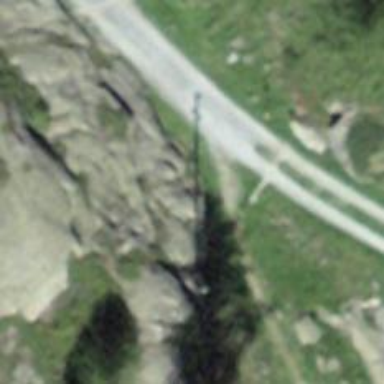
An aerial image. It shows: Guidepost providing information.